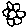
Label: flower